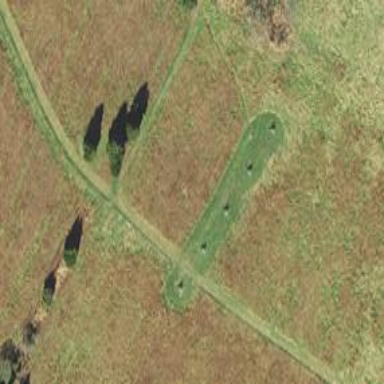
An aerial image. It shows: Historic cannon.